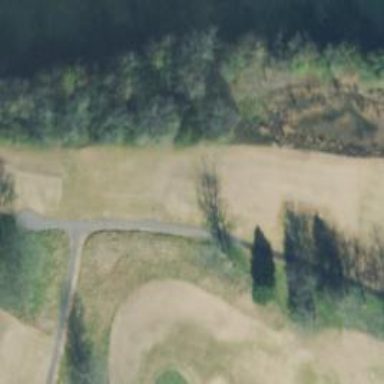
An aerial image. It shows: Golf cartpath that is also road path.